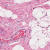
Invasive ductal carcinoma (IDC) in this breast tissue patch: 0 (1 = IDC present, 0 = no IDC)